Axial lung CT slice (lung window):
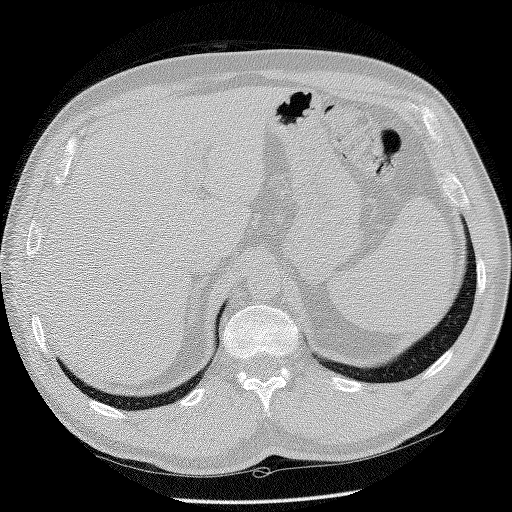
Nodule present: no